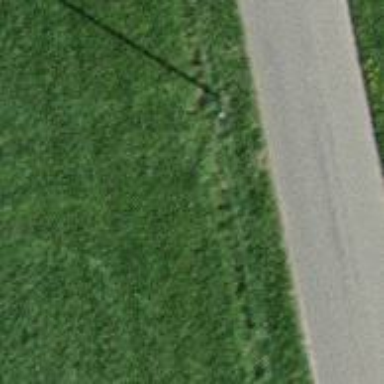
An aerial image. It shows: Power pole.